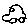
Label: car